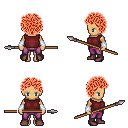
a pixel art fantasy rpg character, female body template, human, tanned skin, maroon sleeveless shirt, magenta pants, red curly afro hairstyle, white cloth bracers, maroon shoes, spear, four views (front, back, left, right), 2x2 character sprite sheet, small pixel art, hard edges, no anti-aliasing